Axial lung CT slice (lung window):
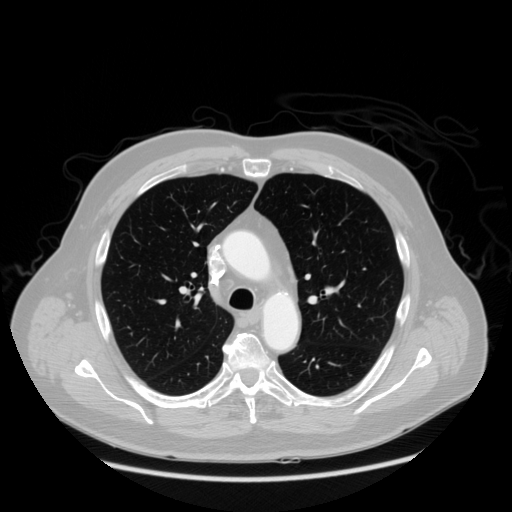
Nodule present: no